Question: is there any ways to determine whether DateTime is updated automatically on Windows (currently using Windows 10) or not using C#.
I mean, the Windows has function to automatically update date based on your Geo Location from there own servers.

I am adding some dates in Registry and every program execution is checking if 2-3 weeks passed from that date or not. I don't want user to change the date backwards and lure my program, that it couldn't determine exactly 2-3 weeks passed or not.
Just Googling and found literally nothing.
For ex. program has executed on 23th of Nov. It (program) writes this date into Registry. On next execution It reads from Registry that date and comparing to today's date. If 2 weeks passed from the last execution date, it should do something, Exit program for example, but I don't want user to change the System's date by hand and lure program that it has not passed 2 weeks so long.
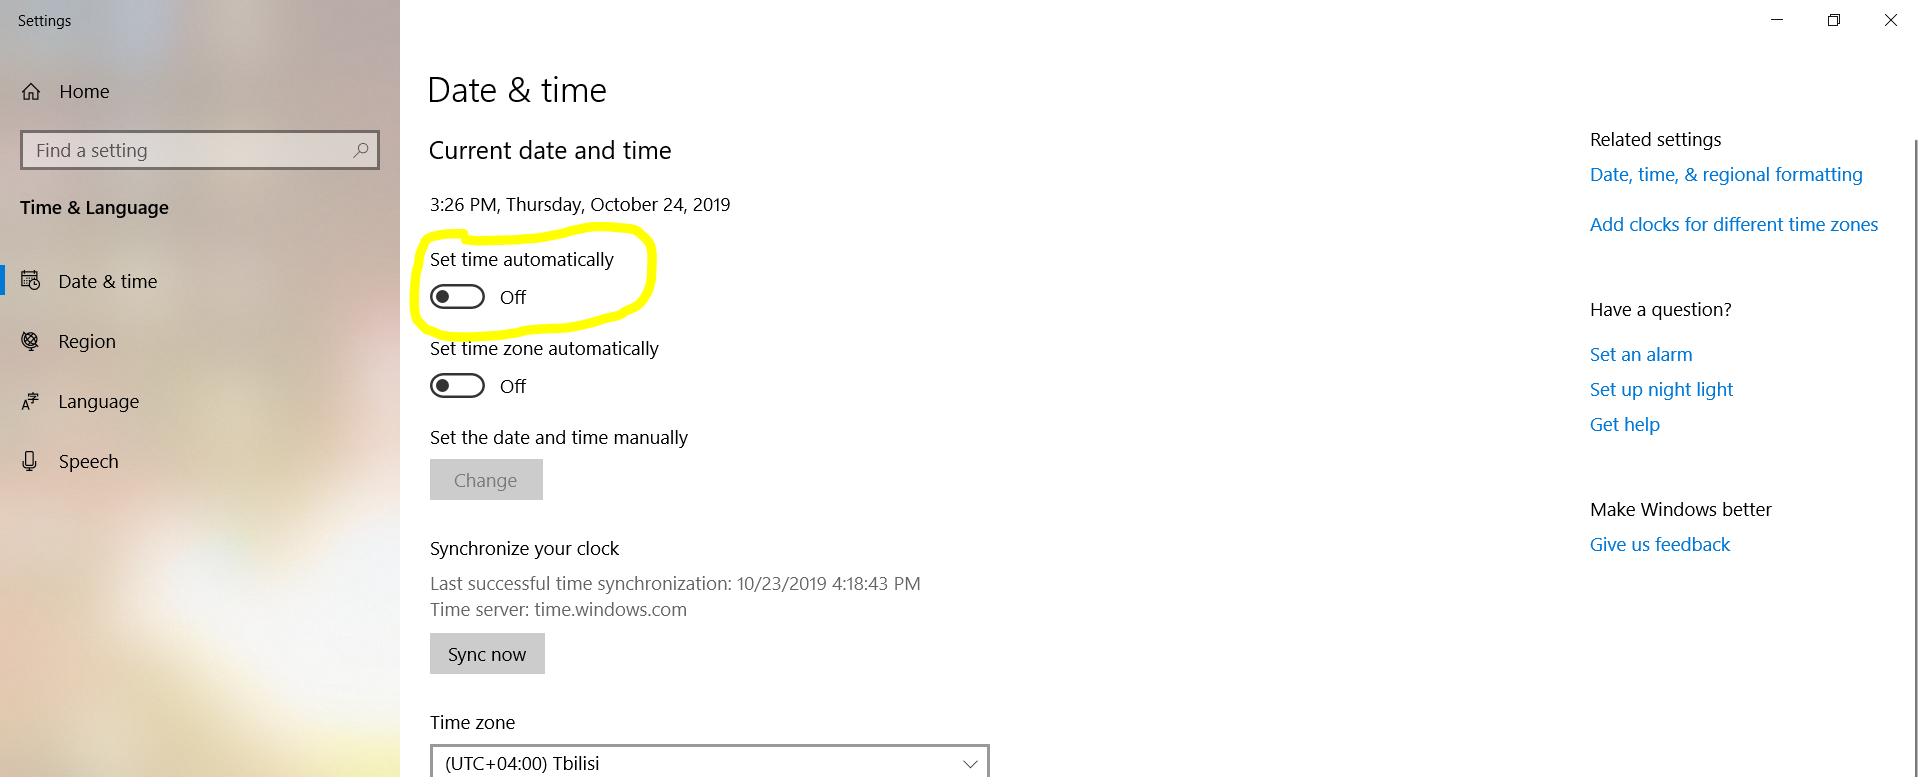
Answer: What you're doing, namely preventing users from extending the trial version of your application, might not be worth the effort.
A persistent enough user will use ProcMon and detect the regkey you're reading/writing and clear or update it. Oh, you encrypt it? They'll decompile your executable and find your encryption key.
Or they'll wipe the VM they use and reinstall your trial version after it expired.
Or they will configure a time server that control, and set back time on that server... And so on.
How many hours will you spend on copy protection that can better be spent on adding features that make your application worth spending money on?
Anyway see the registry key 'HKEY_LOCAL_MACHINE\SYSTEM\CurrentControlSet\Services\W32Time\Parameters\NtpServer'.